Aerial crown-view tile of a tropical tree (Barro Colorado Island, Panama), acquired 20241014:
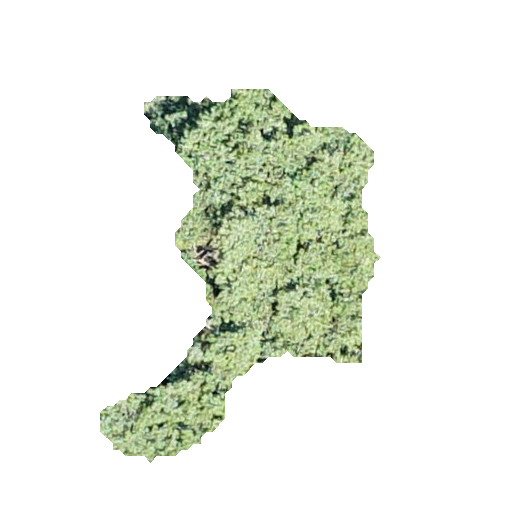
Species: Luehea seemannii
GBIF accepted scientific name: Luehea seemannii
Crown area: 82.929 m²